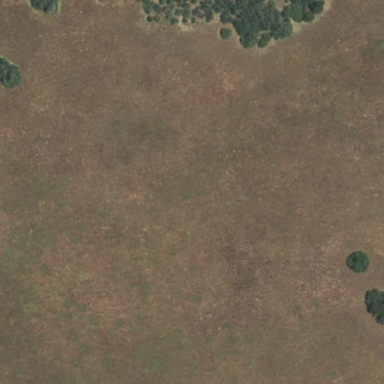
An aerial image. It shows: Vast expanse of grassland.